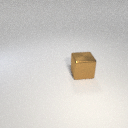
large brown metal cube